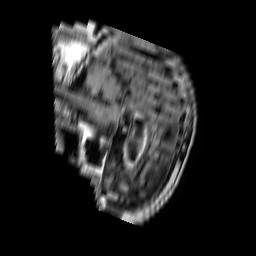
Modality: FLAIR
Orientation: sagittal
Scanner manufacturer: philips
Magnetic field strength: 1.5 T
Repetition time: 11 s
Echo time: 0.14 s